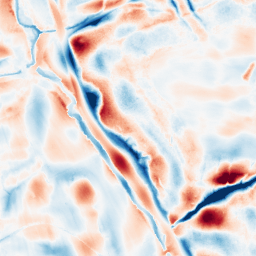
Category: wavelet
Decomposition family: wavelet_biorthogonal
Decomposition parameters: wavelet: bior5.5
level: 5
Upsampling method: quadratic
Upsampling parameters: scale: 8
Upsampling scale: 8